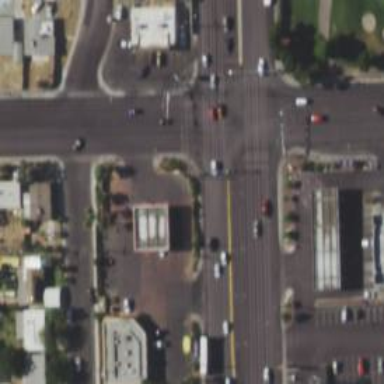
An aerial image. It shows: Solid stop line on the road marking.